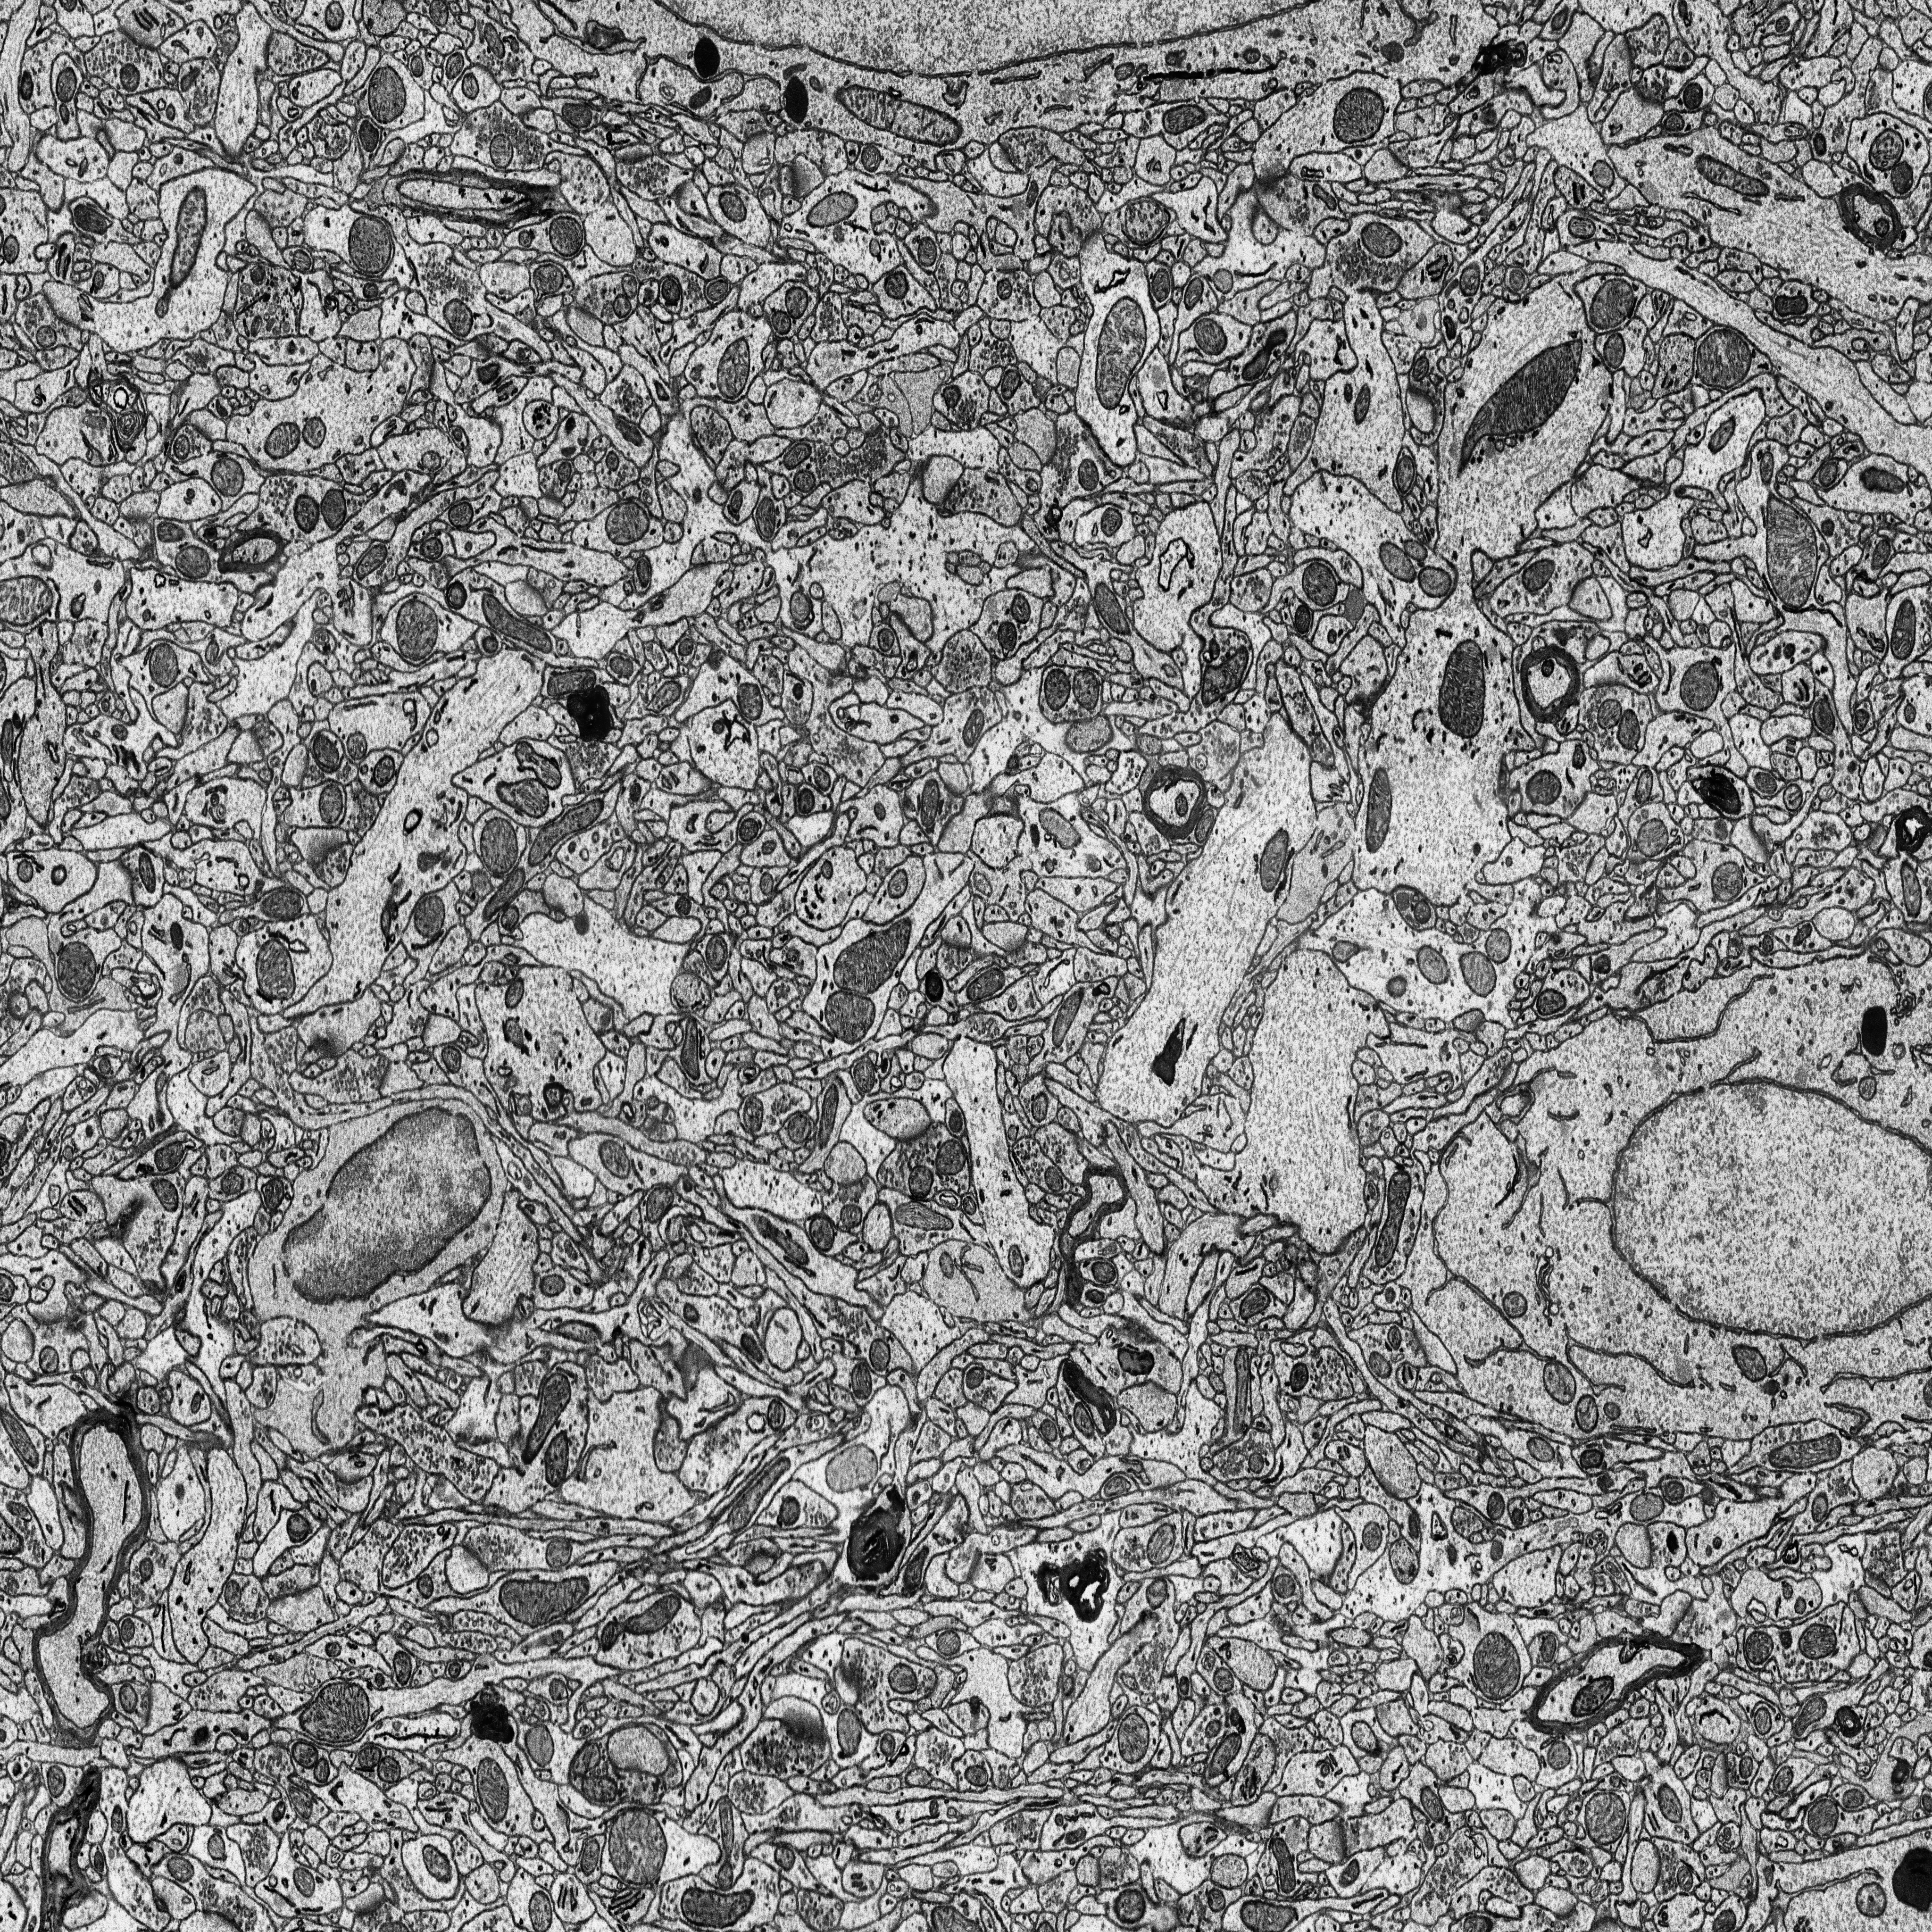
Electron microscopy slice of rat cortex tissue
Slice depth (z): 139
Mitochondria instances in slice: 424